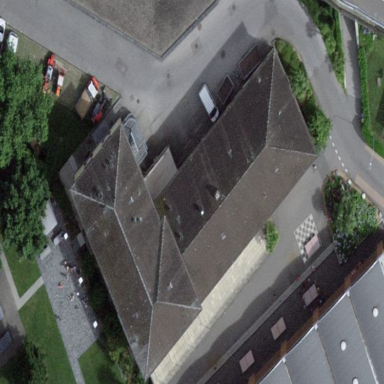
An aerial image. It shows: Hostel building.